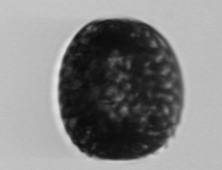
Label: Coscinodiscus